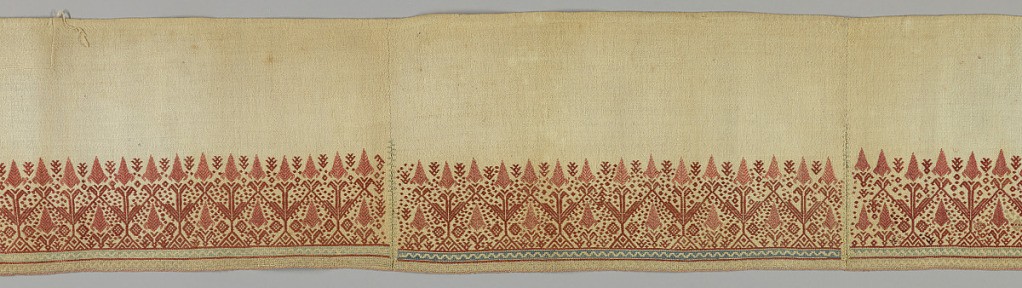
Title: Border
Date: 19th century
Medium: silk embroidery on linen foundation Technique: embroidered on plain weave
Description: Three pieces stitched together, each patterned by upright symmetrical stylized plants in rust red silk with two narrow geometric borders at botton in blue on yellow; plain undyed linen at top.